Interaction volume radius: 10 \u00c5
Interaction volume height: 10 \u00c5
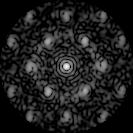
Disorder parameter: 0.4921